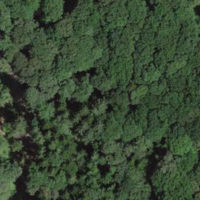
EUNIS habitat code: 41
Species observed at this site:
Fagus sylvatica